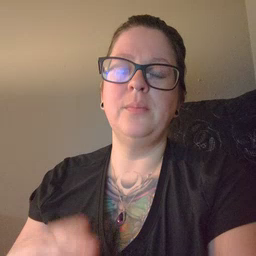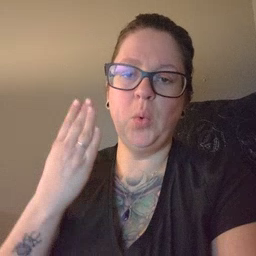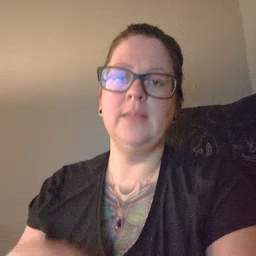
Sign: morning